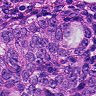
Metastatic tissue present: yes